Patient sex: F
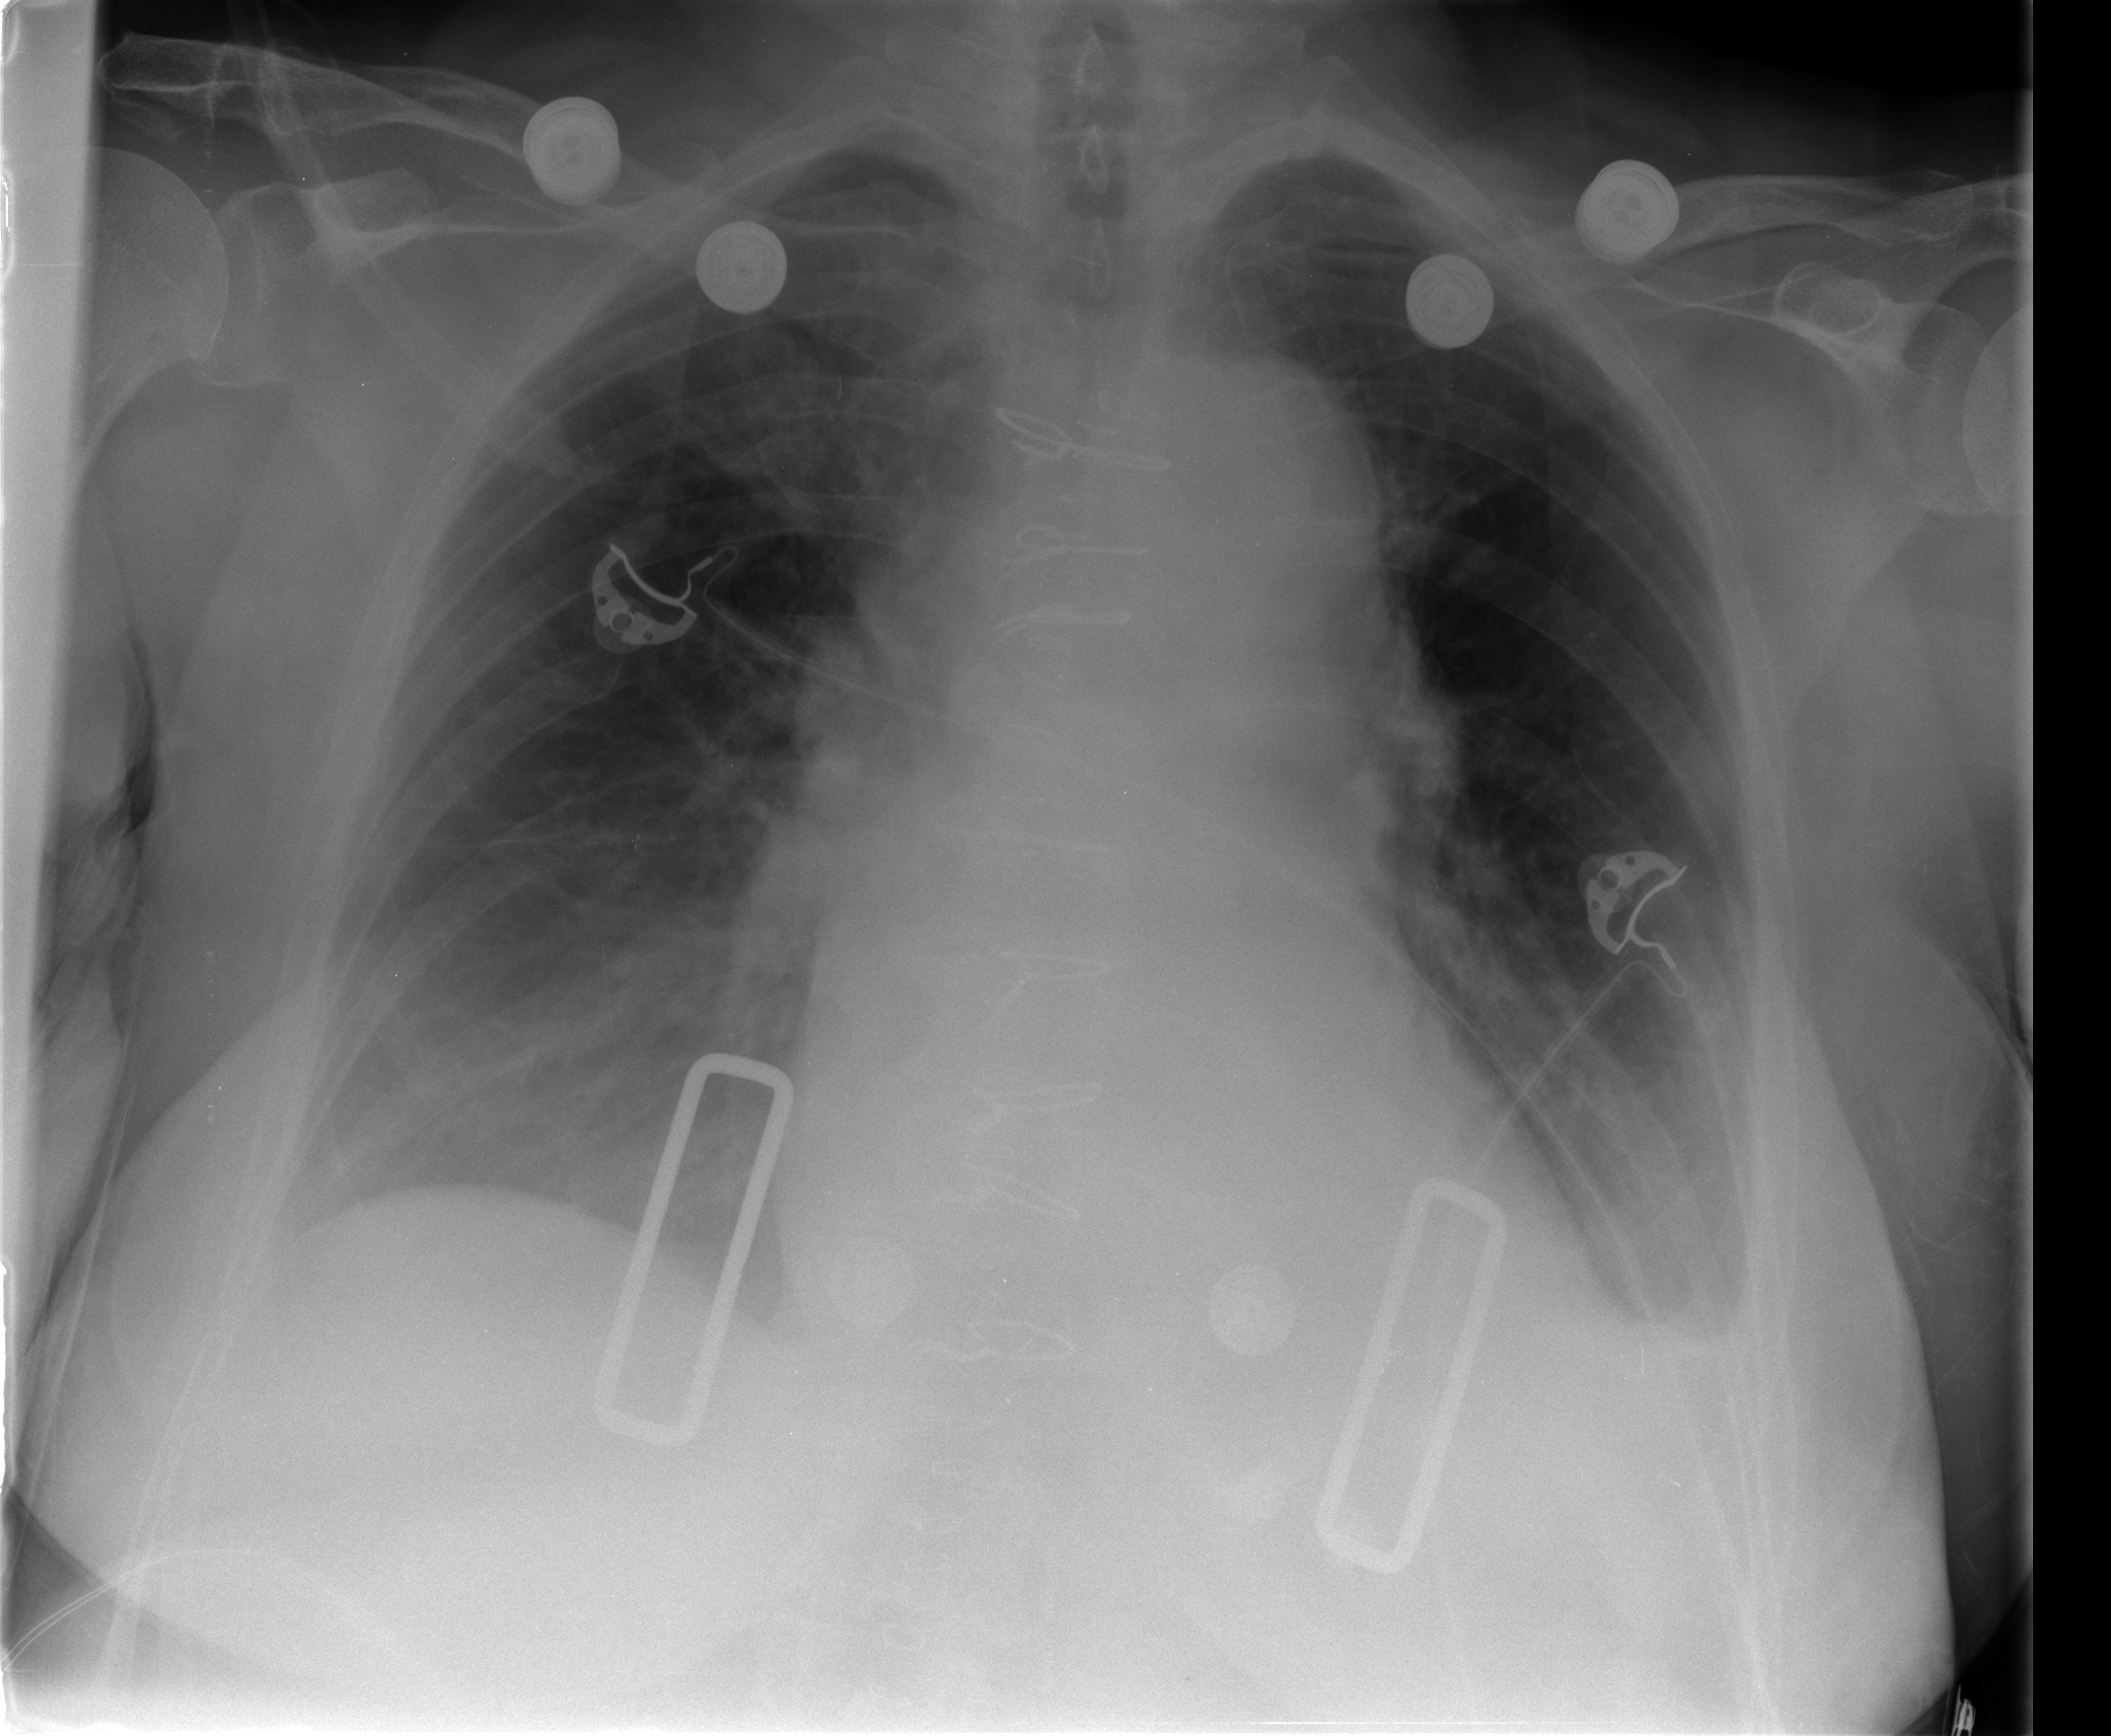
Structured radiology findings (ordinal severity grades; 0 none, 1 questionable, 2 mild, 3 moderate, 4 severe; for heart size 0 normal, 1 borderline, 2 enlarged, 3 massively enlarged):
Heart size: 2
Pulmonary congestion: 0
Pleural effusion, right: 2
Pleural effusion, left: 2
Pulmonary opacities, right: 0
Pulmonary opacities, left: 0
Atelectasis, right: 2
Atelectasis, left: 2